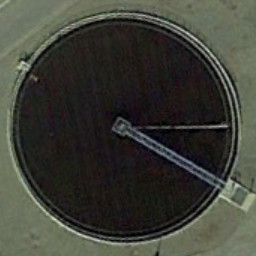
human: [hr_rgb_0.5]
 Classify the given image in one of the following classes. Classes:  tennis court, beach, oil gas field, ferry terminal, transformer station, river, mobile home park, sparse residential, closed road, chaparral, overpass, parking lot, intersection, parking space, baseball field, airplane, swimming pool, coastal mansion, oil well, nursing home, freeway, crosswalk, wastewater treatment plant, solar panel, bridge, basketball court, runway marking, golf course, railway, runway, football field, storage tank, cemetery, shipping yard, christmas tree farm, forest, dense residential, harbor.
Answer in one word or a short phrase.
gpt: wastewater treatment plant